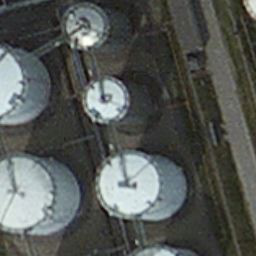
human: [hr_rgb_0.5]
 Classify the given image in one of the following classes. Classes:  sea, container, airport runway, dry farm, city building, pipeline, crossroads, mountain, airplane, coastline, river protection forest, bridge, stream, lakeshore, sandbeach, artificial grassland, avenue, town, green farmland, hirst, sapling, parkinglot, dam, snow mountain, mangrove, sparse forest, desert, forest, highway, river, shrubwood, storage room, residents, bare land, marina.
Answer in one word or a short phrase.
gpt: storage room